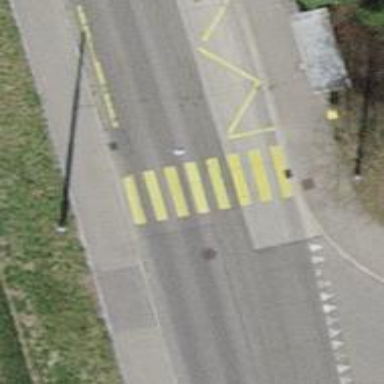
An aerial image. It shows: Marked crossing with zebra markings.